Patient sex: F
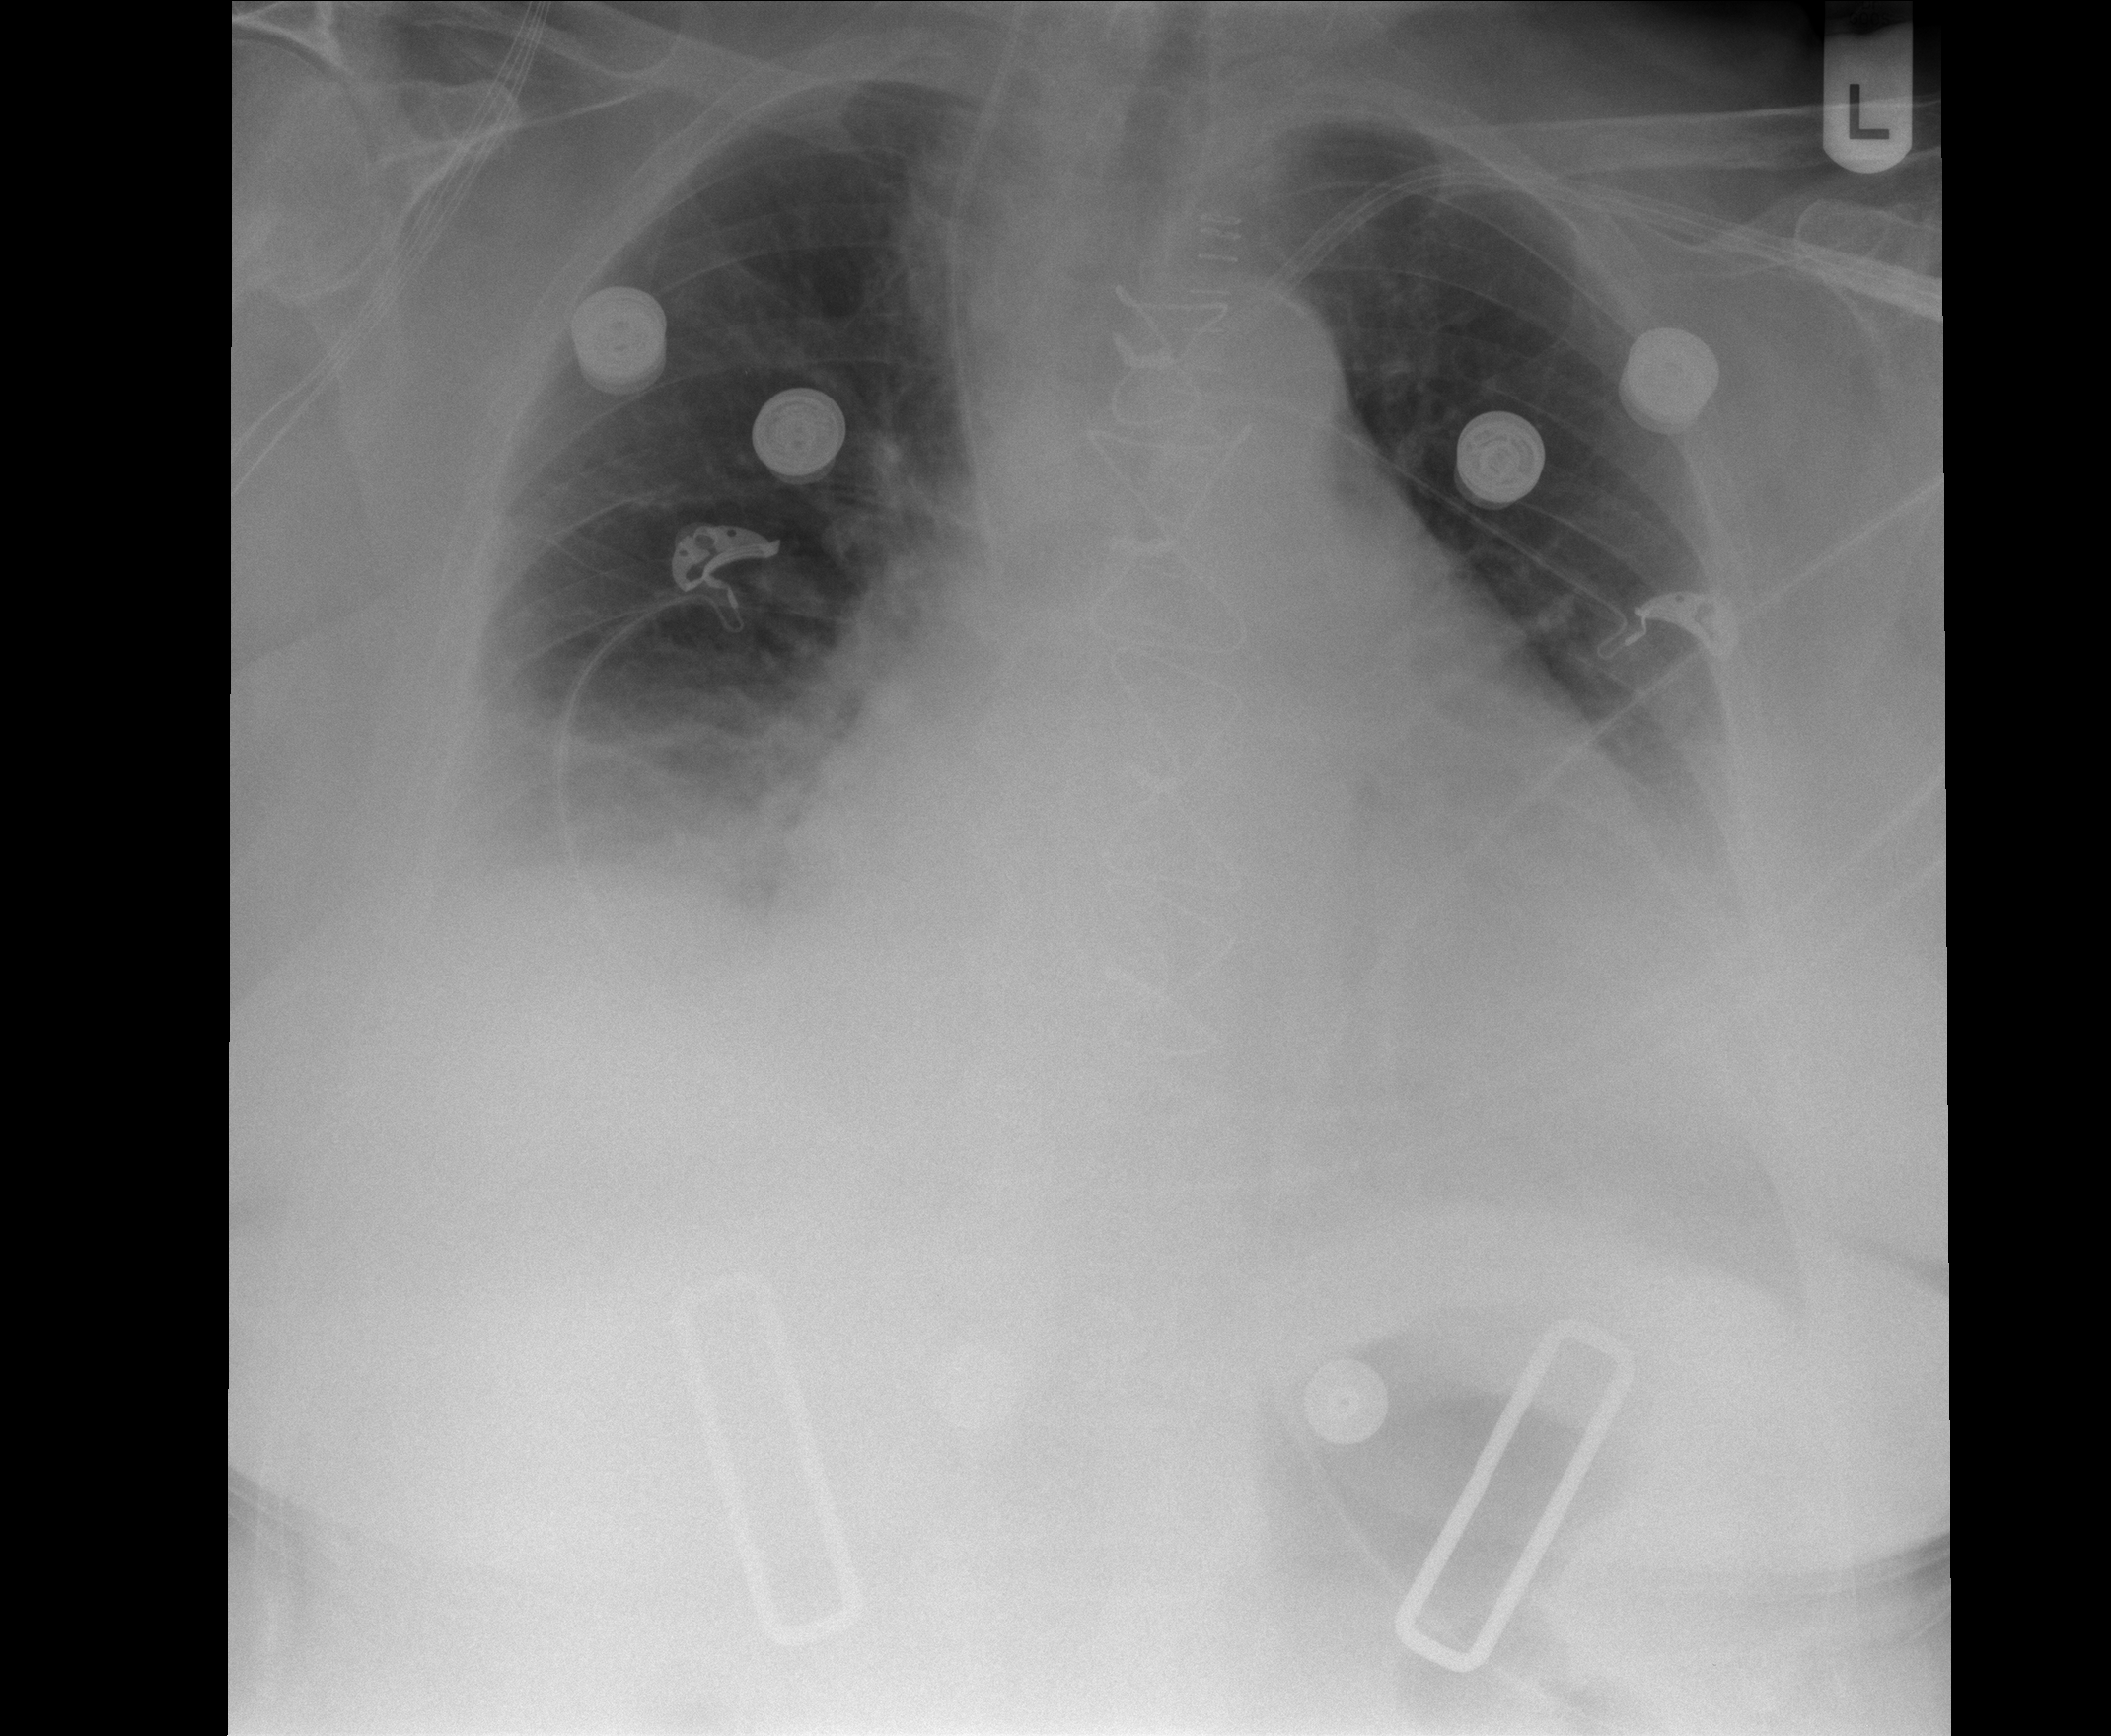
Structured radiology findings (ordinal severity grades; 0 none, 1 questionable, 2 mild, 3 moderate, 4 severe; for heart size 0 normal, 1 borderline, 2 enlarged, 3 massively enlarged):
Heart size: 3
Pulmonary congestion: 0
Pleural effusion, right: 2
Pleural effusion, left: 2
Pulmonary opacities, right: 0
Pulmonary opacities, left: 0
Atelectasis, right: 2
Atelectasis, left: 2